Question: I am working on a quiz component, where user can appear for test. Questions are shown one after another to user and user checks the right answer.
But I am facing the below issue.
Description:
Checkbox does not uncheck for next question. It remains checked, once user click on any of the checkbox.
Steps:
1. Click on any checkbox options for the question.
<URL>
2. Click on next for next question. [checkbox is checked from previous question]
[
Expected:
When next question appears, the checkbox should not be checked.
Actual:
When next questions appears, the checkbox is checked.
Code: On click of next, this component gets its data as a props from parent component.
'''
// This component show one question at a time
import React from 'react';
import TextEditorDisplay from '../../texteditor/TextEditorDisplay';
import Form from 'react-bootstrap/Form';
class TestComponent extends React.PureComponent {
handleCheck = (e, idx) => {
console.log('inside handleCheck',e.target.value)
this.props.setAnswerGivenByUser(idx, e.target.checked);
};
render() {
return (
<div className="container">
<h3 className="quiz-question">
<TextEditorDisplay editorContent={this.props.quizQuestion.question} />
</h3>
<Form>
<table>
<tbody>
{this.props.quizQuestion.options && this.props.quizQuestion.options.map((option, idx) => (
<tr key={idx}>
<td>
<Form.Group controlId="formBasicCheckbox">
<Form.Check type="checkbox" value={option.data} onChange={e => this.handleCheck(e, idx)}/>
</Form.Group>
</td>
<td>
<p key={idx}>{option.data}</p>
</td>
</tr>
))}
</tbody>
</table>
</Form>
</div>
);
}
}
export default TestComponent;
'''
Parent component:
'''
import React from 'react';
import TestComponent from '../components/skill-assessment/users/TestComponent';
import Button from 'react-bootstrap/Button';
import api from '../services/remote/api';
class TestHomePage extends React.PureComponent {
x = 0;
y = 0;
arr = [];
constructor(props) {
super(props);
this.getQuizQuestionsAsPerLevel = this.getQuizQuestionsAsPerLevel.bind(this);
this.state = {
quizQuestion: [],
show: true,
options: [],
answers: []
};
}
getIdFromUrl = () => {
var url = this.props.location.pathname;
var splitUrl = url.split('/');
return splitUrl[2].toString();
};
componentDidMount() {
this.getQuizQuestionsAsPerLevel(1);
this.getQuizQuestionsAsPerLevel(2);
this.getQuizQuestionsAsPerLevel(3);
this.getQuizQuestionsAsPerLevel(4);
this.getQuizQuestionsAsPerLevel(5);
this.getQuizQuestionsAsPerLevel(6);
console.log('component did mount arr', this.arr);
}
getQuizQuestionsAsPerLevel(level) {
try {
api.getQuizQuestionsAsPerLevel({ id: this.getIdFromUrl(), level: level }).then(response => {
this.arr.push(response.data);
console.log('arr inside api', this.arr);
});
} catch (exception) {
console.log('exception', exception);
}
}
addUserQandA() {
try {
api.addUserQandA({
quizId: this.getIdFromUrl(),
quizQandA: [{ quizQuestionId: this.state.quizQuestion._id }, { answers: this.state.answers }]
}).then(response => {
console.log('add QandA response', response);
});
} catch (exception) {
console.log('exception', exception);
}
}
nextQuestion = () => {
// send prev Question data to QandA
if (this.state.quizQuestion && this.state.answers) {
this.addUserQandA();
}
if (this.x < this.arr.length - 1 && this.y >= this.arr[this.x].length) {
this.x = this.x + 1;
this.y = 0;
this.setState({ quizQuestion: this.arr[this.x][this.y], answers: [] });
} else if (this.x < this.arr.length && this.y < this.arr[this.x].length) {
this.setState({ quizQuestion: this.arr[this.x][this.y] });
this.y = this.y + 1;
} else {
// hide next button and highlight submit button
this.setState({ show: false });
}
};
setAnswerGivenByUser = (answerId, shouldAdd) => {
const answers = this.state.answers.slice();
if (shouldAdd) {
if (!answers.includes(answerId)) {
answers.push(answerId);
}
} else {
if (answers.includes(answerId)) {
const answerIndex = answers(a => a === answerId);
answers.splice(answerIndex, 1);
}
}
this.setState({ answers });
};
render() {
console.log('answers', this.state.answers);
return (
<div className="container">
<TestComponent quizQuestion={this.state.quizQuestion} setAnswerGivenByUser={this.setAnswerGivenByUser} />
{this.state.show && (
<Button variant="primary" onClick={this.nextQuestion}>
Next
</Button>
)}
<Button variant="primary">Submit</Button>
</div>
);
}
}
export default TestHomePage;
'''
quiz Data Strcuture
<URL>
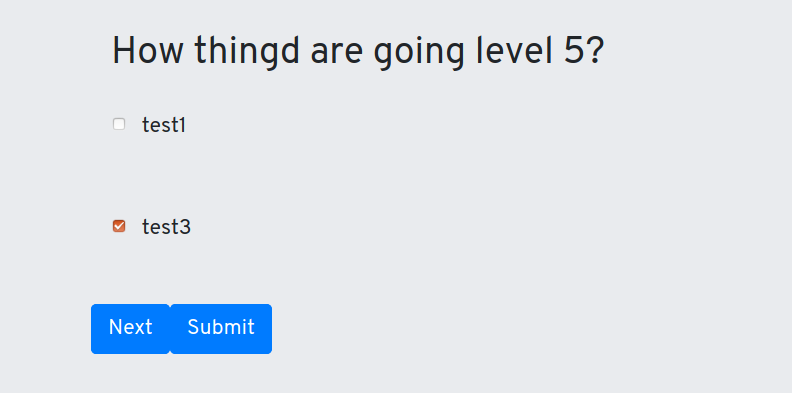
Answer: Not refreshing problem was caused by not forced rerenderings.
For each levels '<tr />' elements was rendered with numbered 'key' . This way next level renders was besed on exiting nodes (updating), not rendered as new ones. First not changed node (in sense of the same props) stops deeper analisys. In this case it stops on '<Form.Group controlId="formBasicCheckbox">' - it's child is not updated even when 'option.data' differs.
# Solution
'key' is used for distinguish nodes rendered in loops. 'key' should be unique. It should not be a number only ... they should be always unique.
Simple fix is to use additionally passed prop 'level':
'''
<tr key={this.props.level * 10 + idx} />
'''
In fact ... as '<p key={idx}>{option.data}</p>' was updated ... it should be enough to use this (or similar) unique key/prop for '<Form.Group/>' (f.e. 'controlId'). Using unique on '<tr/>' level we're forcing render of a new structure (can be costly in some scenarios).